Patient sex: M
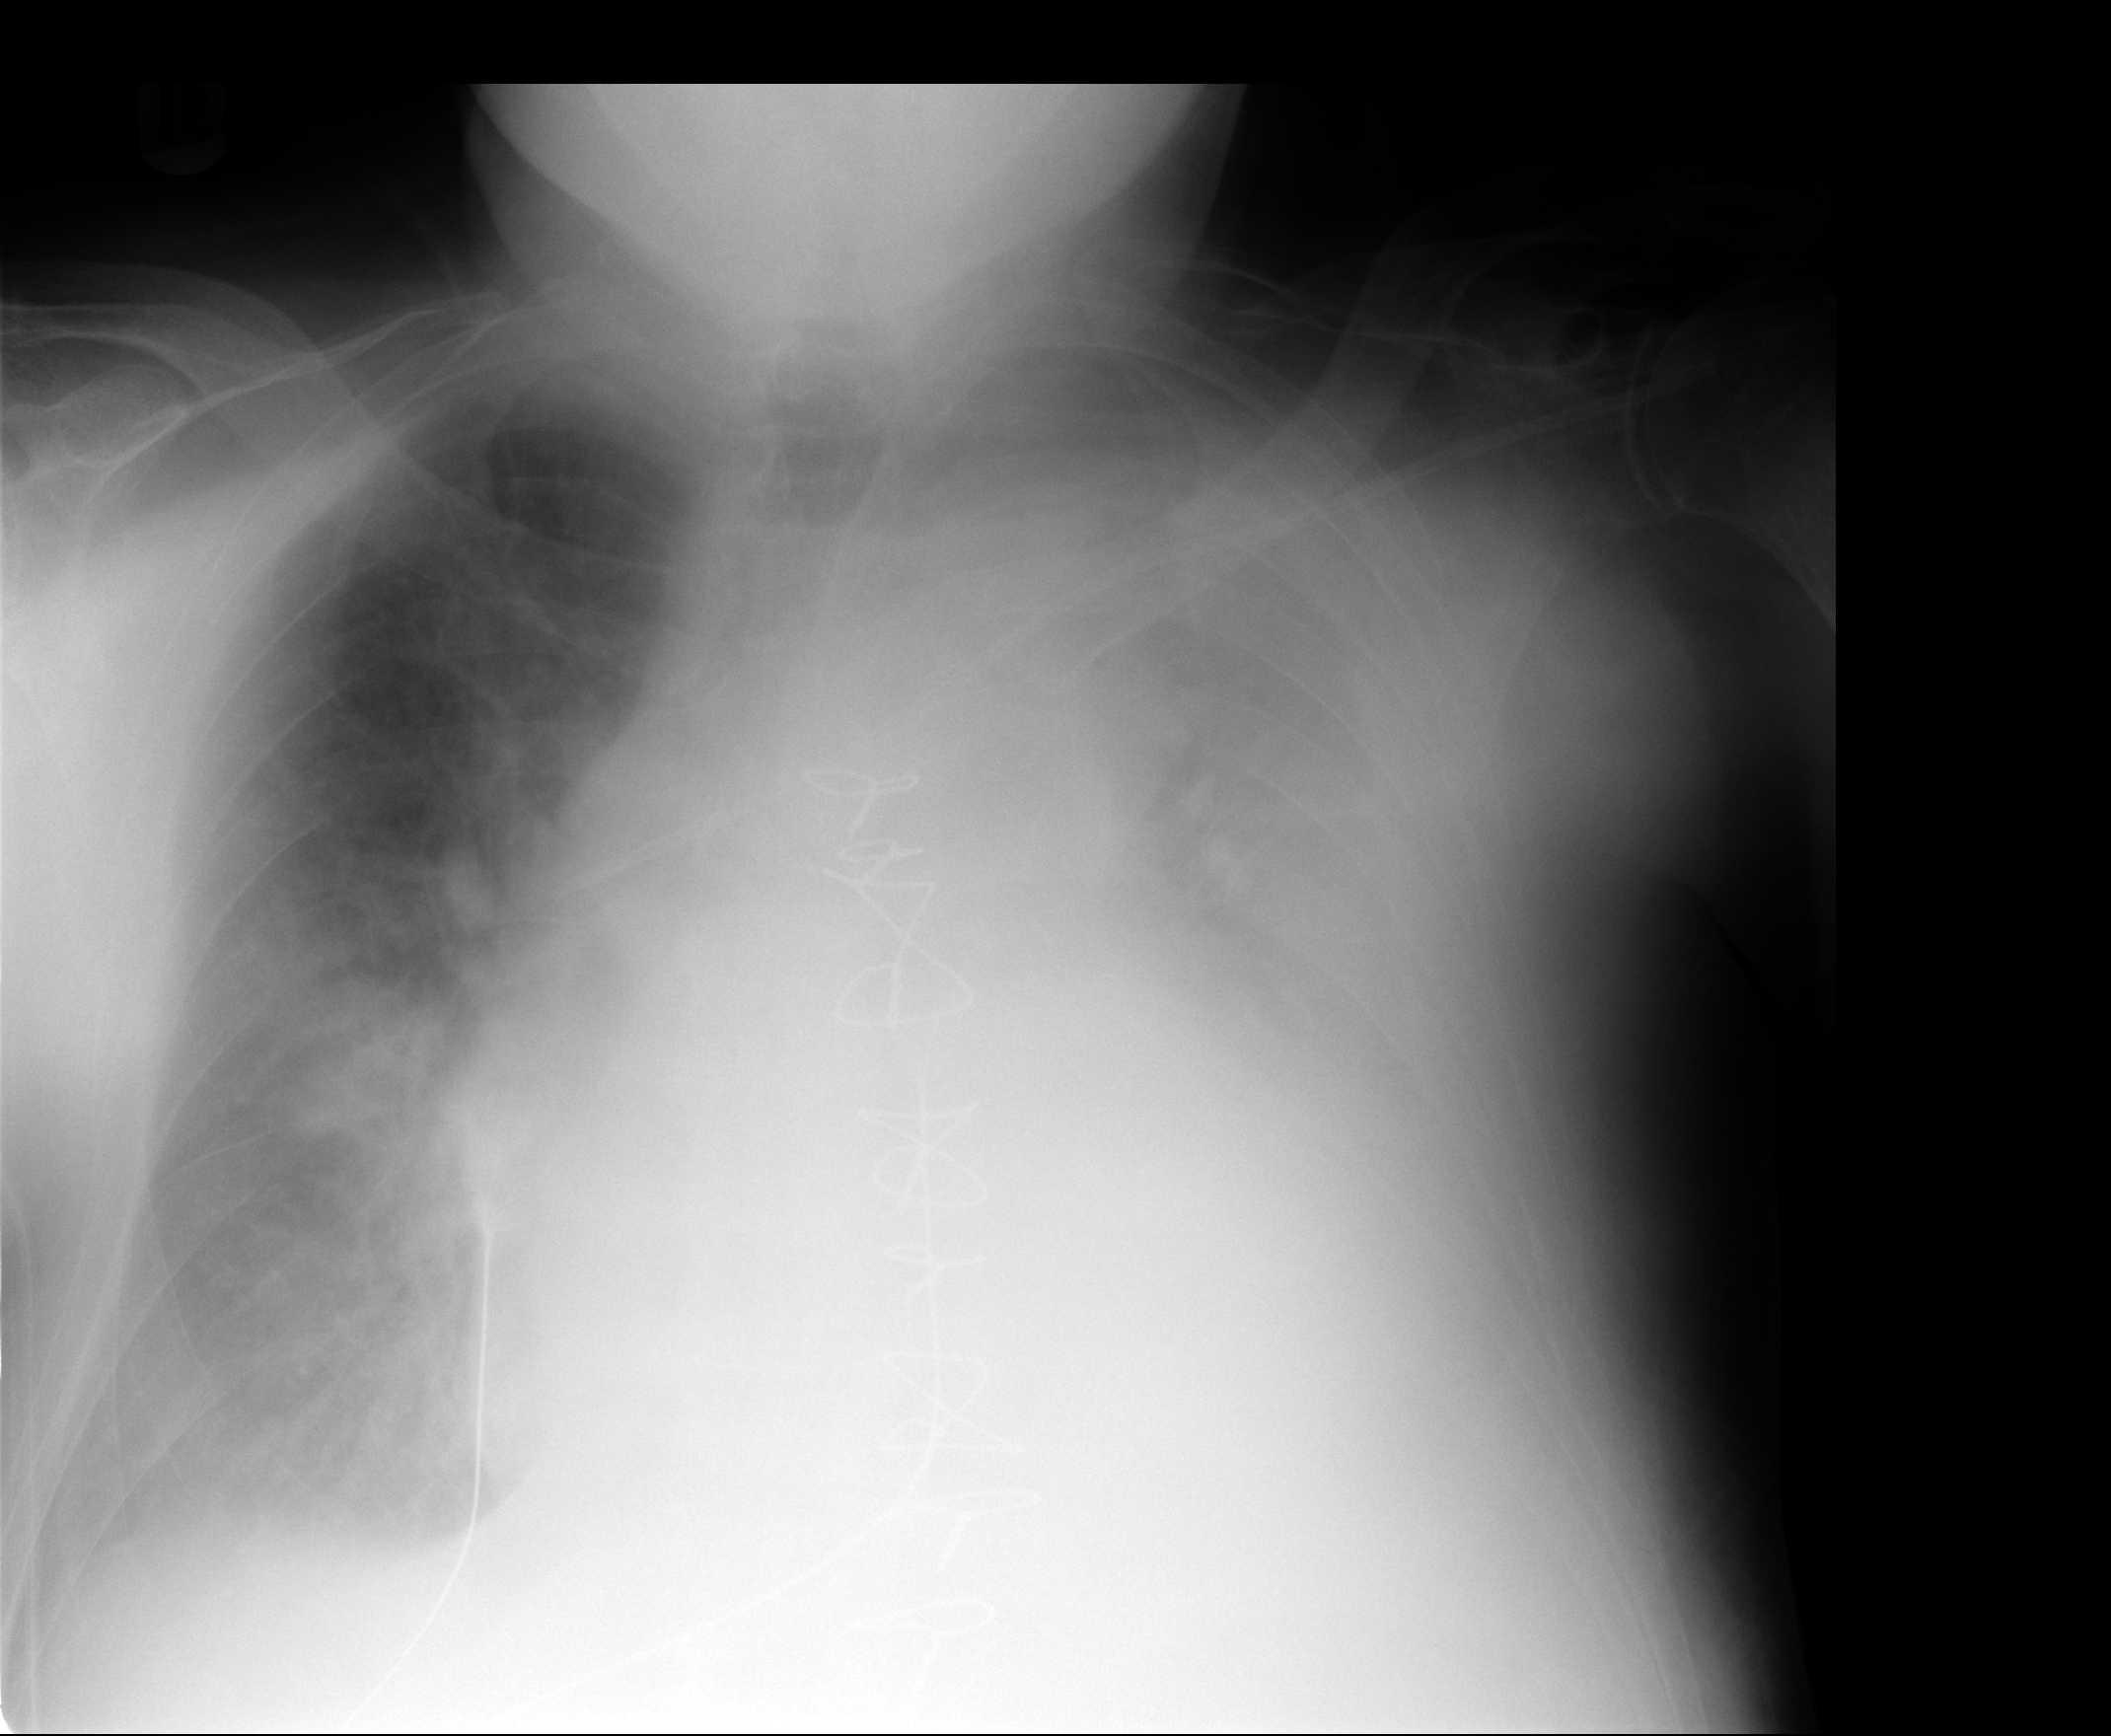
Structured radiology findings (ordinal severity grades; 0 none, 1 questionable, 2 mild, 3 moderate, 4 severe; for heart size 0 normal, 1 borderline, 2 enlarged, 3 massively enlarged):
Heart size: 3
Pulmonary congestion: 3
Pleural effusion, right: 2
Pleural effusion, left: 4
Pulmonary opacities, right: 1
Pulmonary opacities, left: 1
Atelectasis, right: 2
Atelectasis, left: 3